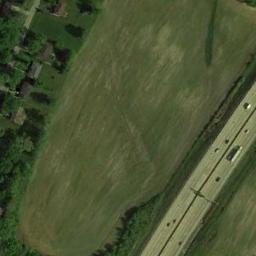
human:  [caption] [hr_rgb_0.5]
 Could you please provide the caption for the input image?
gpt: This meadow with sparse grasses is between a freeway and a residential area .

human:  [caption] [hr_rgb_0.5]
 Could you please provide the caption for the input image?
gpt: There is a road and some trees next to the meadow .

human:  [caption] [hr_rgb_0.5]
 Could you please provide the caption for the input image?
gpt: There are many trees and several buildings beside the meadow .

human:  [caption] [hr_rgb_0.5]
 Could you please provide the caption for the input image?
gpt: The entire image is dominated by grass .

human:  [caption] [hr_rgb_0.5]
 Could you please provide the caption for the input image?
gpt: There are some trees and buildings and a road beside the meadow .